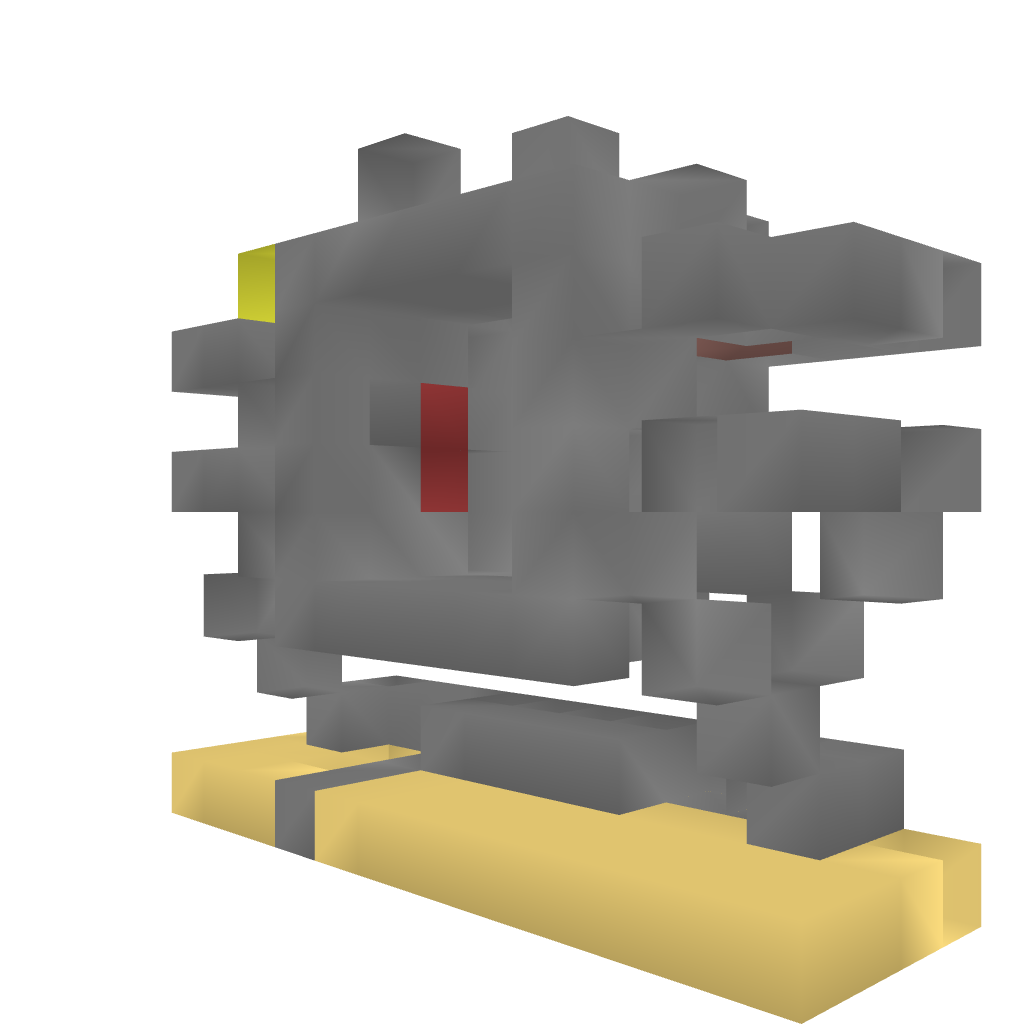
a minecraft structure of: FAST 4x4 Vault Door bad low quality